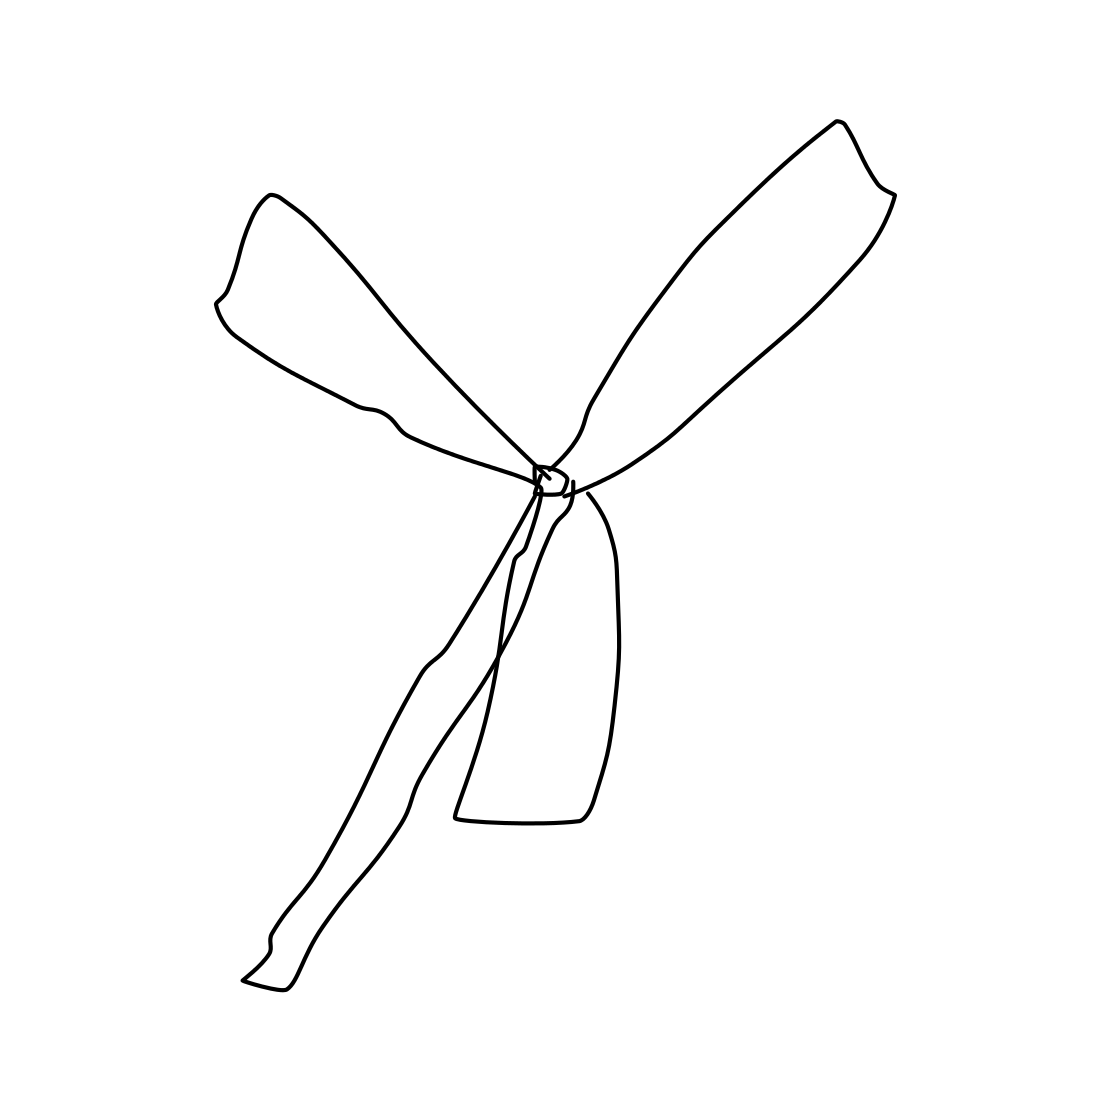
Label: windmill